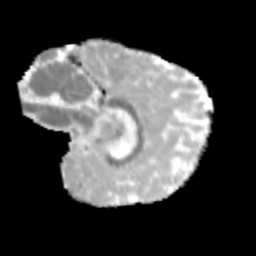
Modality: MD
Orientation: sagittal
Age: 10
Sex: male
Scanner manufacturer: siemens
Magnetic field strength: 3 T
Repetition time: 3.8 s
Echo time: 0.07 s